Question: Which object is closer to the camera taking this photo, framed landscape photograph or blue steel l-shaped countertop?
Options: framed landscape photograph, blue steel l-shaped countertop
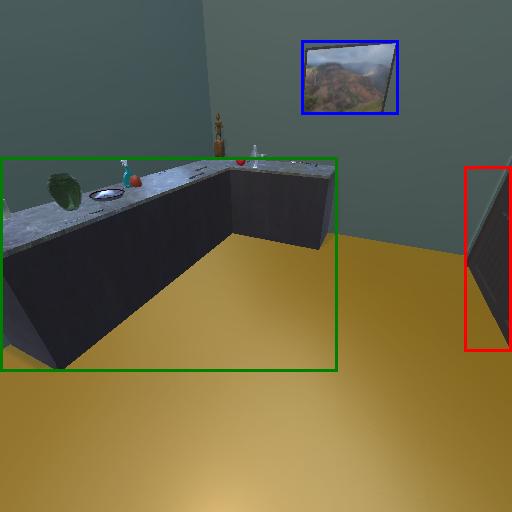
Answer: framed landscape photograph